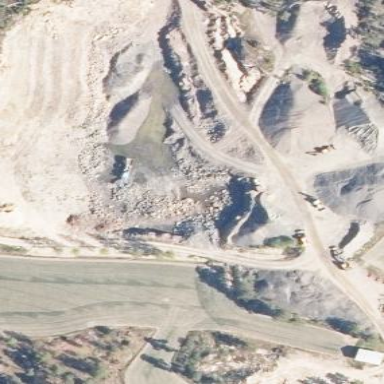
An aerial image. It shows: Quarry area.